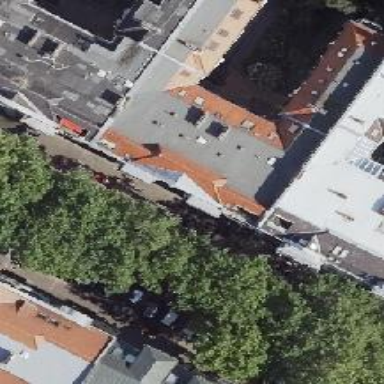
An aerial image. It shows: Building with apartments featuring unique double saltbox roof shape.